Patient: sex M, age 78
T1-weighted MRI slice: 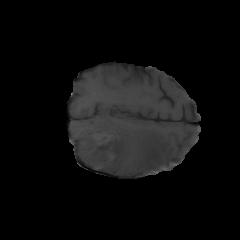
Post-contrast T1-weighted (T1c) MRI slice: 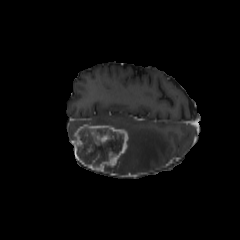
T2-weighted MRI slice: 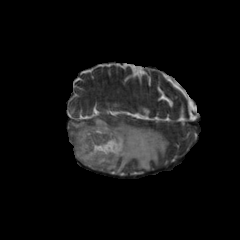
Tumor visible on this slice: yes
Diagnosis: Glioblastoma, IDH-wildtype
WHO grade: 4